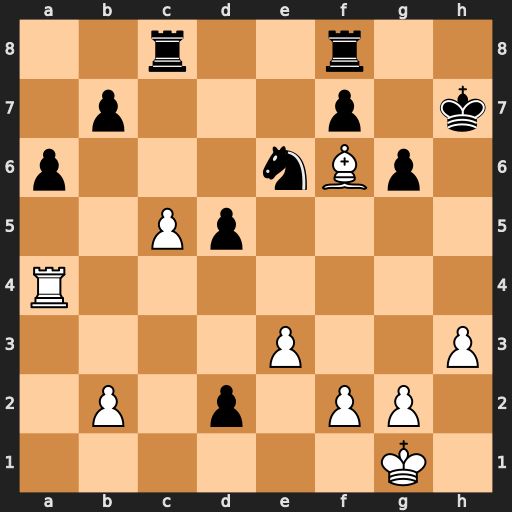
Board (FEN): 2r2r2/1p3p1k/p3nBp1/2Pp4/R7/4P2P/1P1p1PP1/6K1
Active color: w
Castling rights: -
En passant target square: -
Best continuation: Rh4+ Kg8 Rh8#